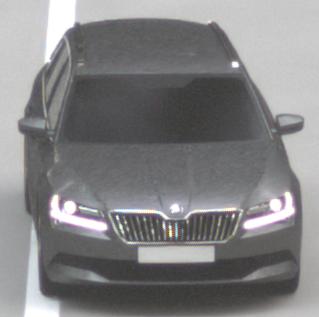
Make: Skoda
Model: Superb Combi 1.4 TSI
Detailed model: Superb (III) Combi
Model produced from: 2015/09
Model produced until: 2018/06
Doors: 5
Color: gray
Road condition: dry road
Daytime: sunrise or sunset
Contrast: medium contrast